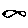
Label: fish